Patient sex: M
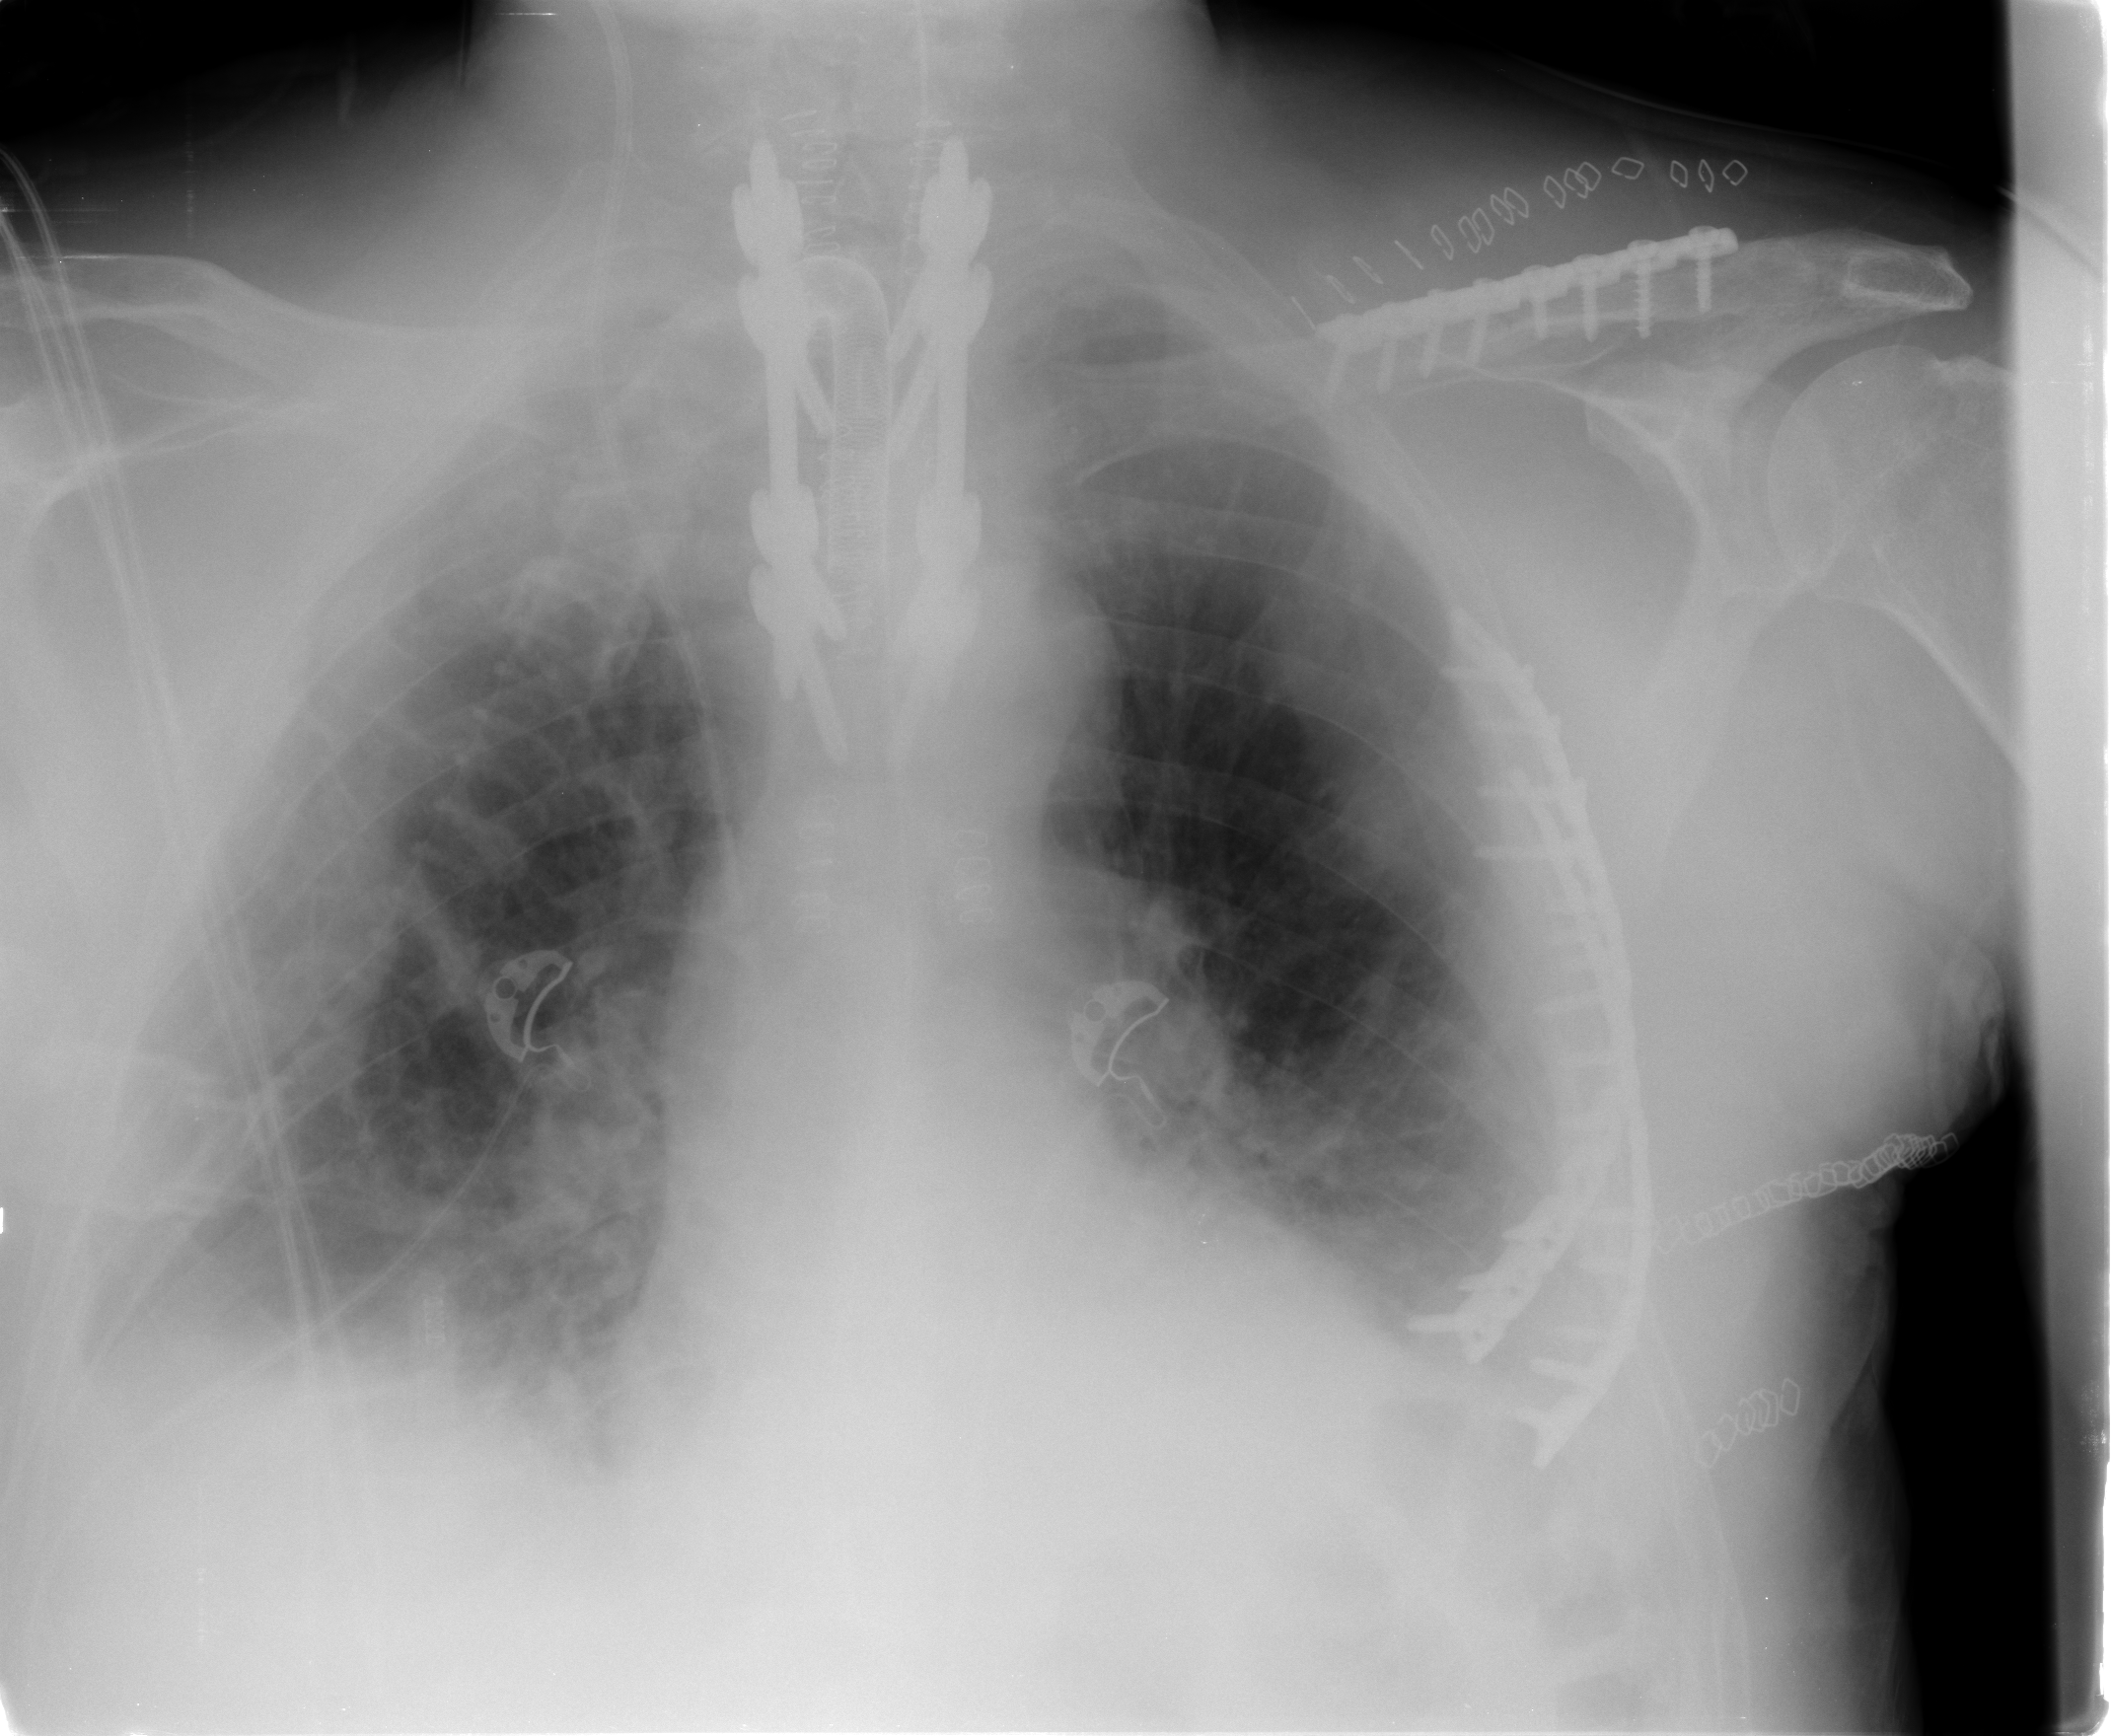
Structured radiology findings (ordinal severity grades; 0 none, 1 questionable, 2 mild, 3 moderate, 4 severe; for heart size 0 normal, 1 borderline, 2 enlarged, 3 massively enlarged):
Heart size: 1
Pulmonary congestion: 2
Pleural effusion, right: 2
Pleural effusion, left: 2
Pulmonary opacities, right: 2
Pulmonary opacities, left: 0
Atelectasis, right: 2
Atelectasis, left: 2